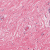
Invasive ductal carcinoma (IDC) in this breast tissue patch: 0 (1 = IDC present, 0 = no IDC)